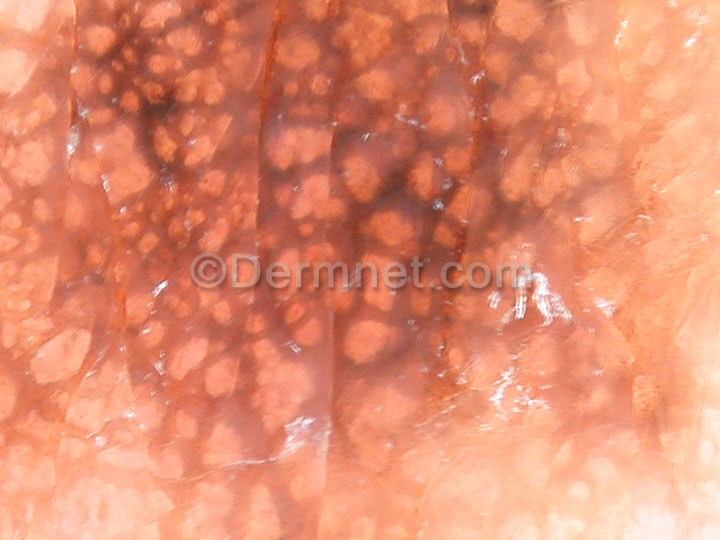
Disease: Melanoma Skin Cancer Nevi and Moles